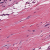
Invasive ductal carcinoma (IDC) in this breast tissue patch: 1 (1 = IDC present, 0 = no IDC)